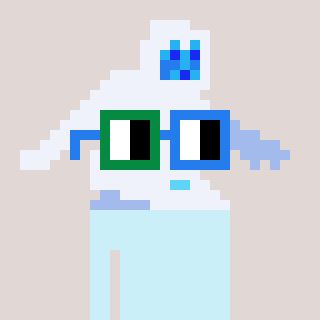
a pixel art character with square green and blue glasses, a yeti-shaped head and a magenta-colored body on a warm background